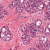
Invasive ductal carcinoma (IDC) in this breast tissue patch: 0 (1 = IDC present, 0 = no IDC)